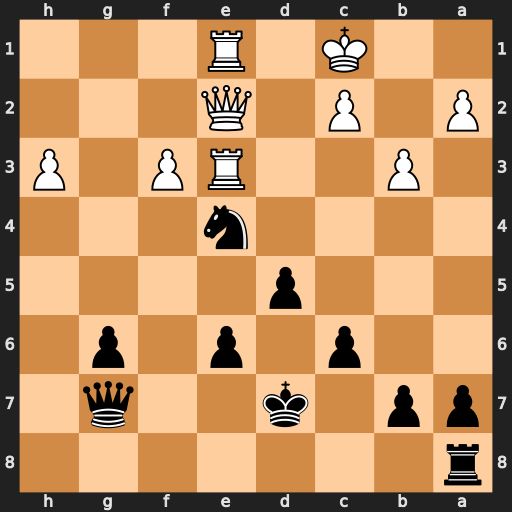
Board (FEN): r7/pp1k2q1/2p1p1p1/3p4/4n3/1P2RP1P/P1P1Q3/2K1R3
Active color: b
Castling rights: -
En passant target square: -
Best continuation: Qa1#